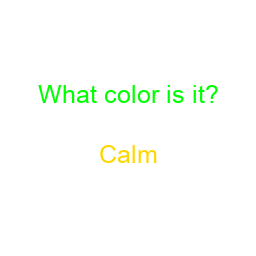
Color: gold
Background color: white
Question text color: lime